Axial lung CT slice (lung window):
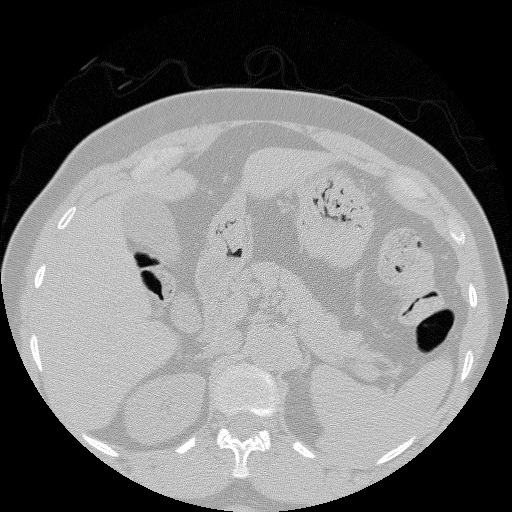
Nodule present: no